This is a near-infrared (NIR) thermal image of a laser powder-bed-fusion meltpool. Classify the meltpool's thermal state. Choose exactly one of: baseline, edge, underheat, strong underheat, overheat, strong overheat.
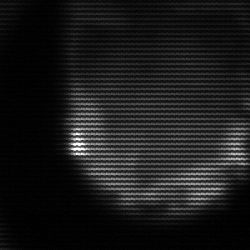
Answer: edge